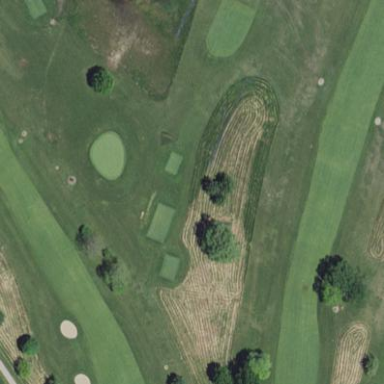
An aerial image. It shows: Rough grassy area used for golf.